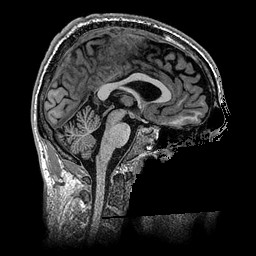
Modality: T1w
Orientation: sagittal
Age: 32
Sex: male